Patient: sex M, age 81
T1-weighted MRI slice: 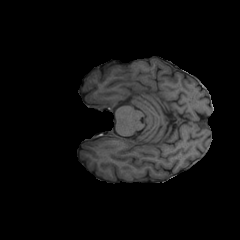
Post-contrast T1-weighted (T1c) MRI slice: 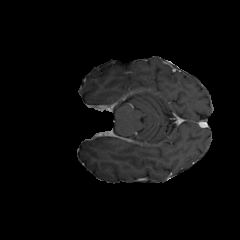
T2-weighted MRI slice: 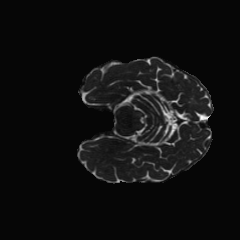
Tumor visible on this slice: no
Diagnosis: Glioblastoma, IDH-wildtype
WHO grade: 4